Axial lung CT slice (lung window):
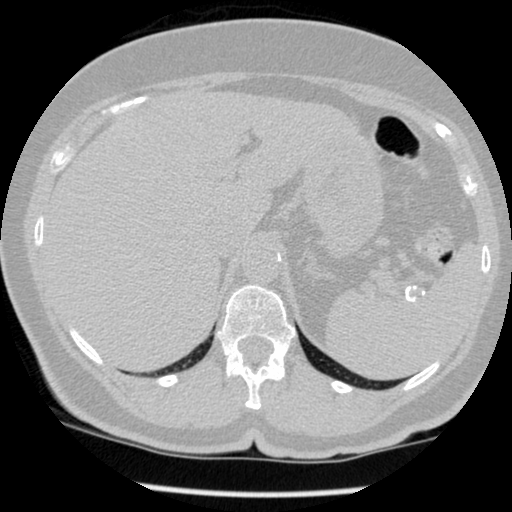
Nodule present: no